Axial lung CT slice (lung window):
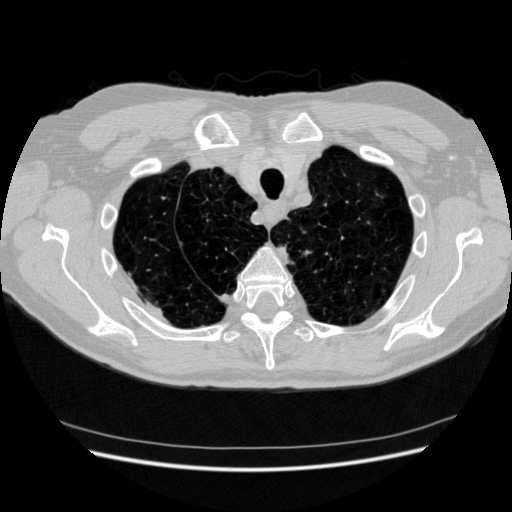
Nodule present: no